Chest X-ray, PA view. Patient: 50 years old, sex F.
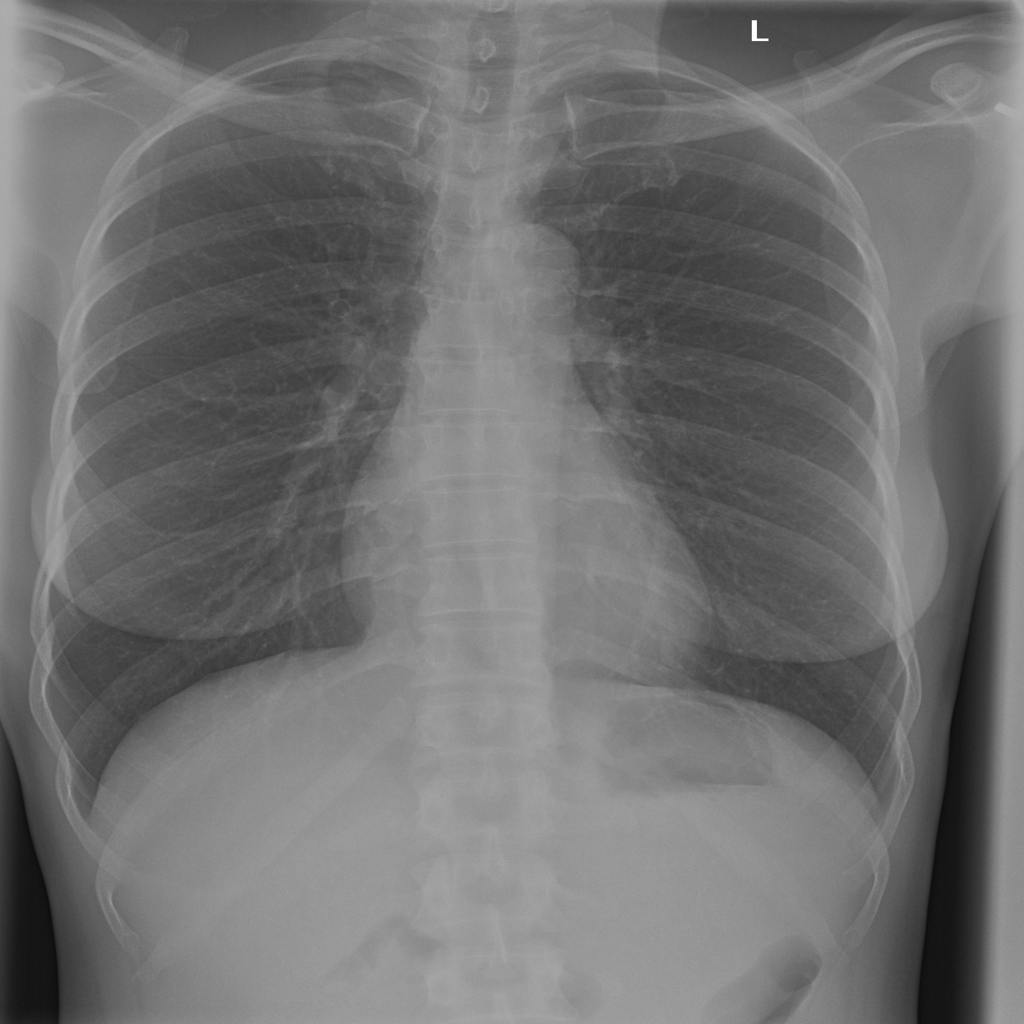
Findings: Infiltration